Question: I'm new with Neo4j OGM so I create a simple example to understand how neo4j ogm work. I use Movie graph.
My Movie class :
'''
@NodeEntity(label="Movie")
public class Movie extends Entity {
@Property(name = "title")
private String title;
@Property(name="released")
private int released;
@Property(name="tagline")
private String tagline;
public Movie(){
}
public Movie(String titre, int year, String tagline){
this.title = titre;
this.released = year;
this.tagline = tagline;
}
@Relationship(type = "ACTED_IN", direction = Relationship.INCOMING)
private Set<Person> actors = new HashSet<Person>();
public String getTitle(){
return title;
}
public int getReleased(){
return released;
}
public void setTitle(String ptitle){
this.title = ptitle;
}
public void setReleased(int pReleased){
this.released = pReleased;
}
public String getTagline(){
return this.tagline;
}
public void setTagline(String pTagline){
this.tagline = pTagline;
}
public Set<Person> getActors(){
return this.actors;
}
public void setActors(Set<Person> actors){
this.actors = actors;
}
@Override
public String toString(){
return "Movie {" + "id=" + getLId() +
",title=" + title + ",released="+ released + ",tagline="+ tagline +"}";
}
'''
And, I try get data form the movie graph with a simple query:
'''
String query = "MATCH (p:Person {name:'Keanu Reeves'})-[r:ACTED_IN]->(m:Movie) RETURN p";
Iterable<Person> lperson = session.query(Person.class, query, Collections.emptyMap());
for (Person person : lperson) {
System.out.println(person.getName());
}
'''
In my opinion, the result set of this query will be : "Keanu Reeves"
but Neo4j Ogm give me 7 times "Keanu Reeves" :

So because Keanu plays in 7 movies, and then Neo4j ogm return 7 times "Keanu Reeves". I want to knows if my perspective is correct or not ?
Can I return a sub-graph with Neo4j-ogm using Cypher ?
ex : Keanu and all his movies, in java : person.getMovies();
If it's possible then what I need to do ?
Thanks you in advance and sorry for my bad English.
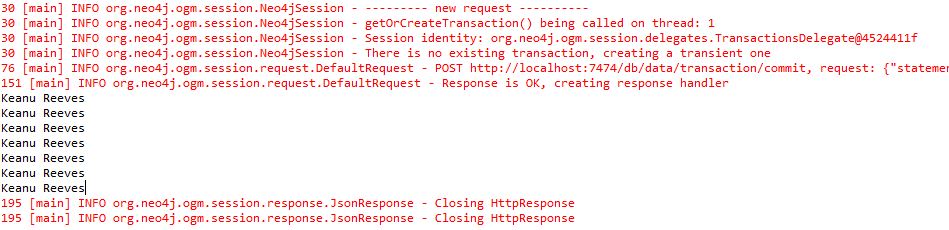
Answer: Please ensure you're using the latest version of the OGM (1.1.4), and that your graph contains just one node representing Keanu Reeves (i.e. you haven't loaded the movies database multiple times)